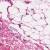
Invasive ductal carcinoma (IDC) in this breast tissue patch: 0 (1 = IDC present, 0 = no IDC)